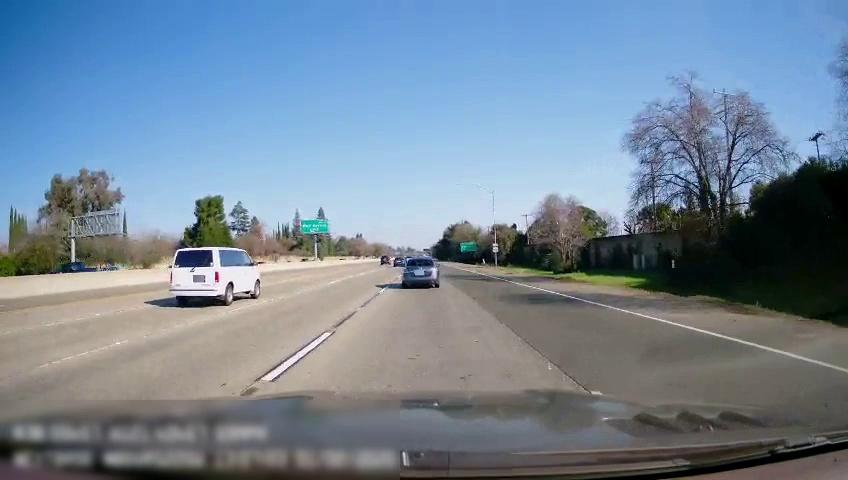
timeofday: Day
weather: Sunny
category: Drivable Space
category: Vehicles | SUV
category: Vehicles | Van
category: Vehicles | Car
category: Vehicles | Car
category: Vehicles | Truck
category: Lanes | Current Lane
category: Lanes | Alternate Lane
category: Lanes | Alternate Lane
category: Lanes | Alternate Lane
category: Traffic | Signs
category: Traffic | Signs